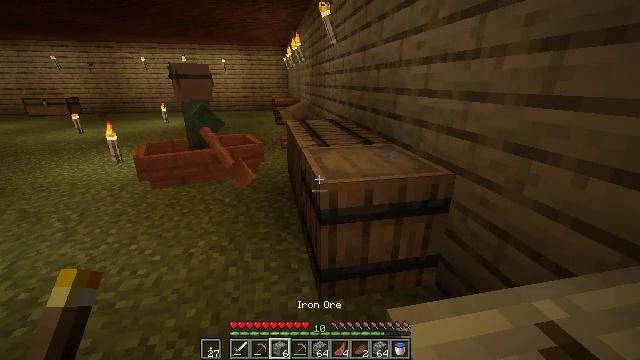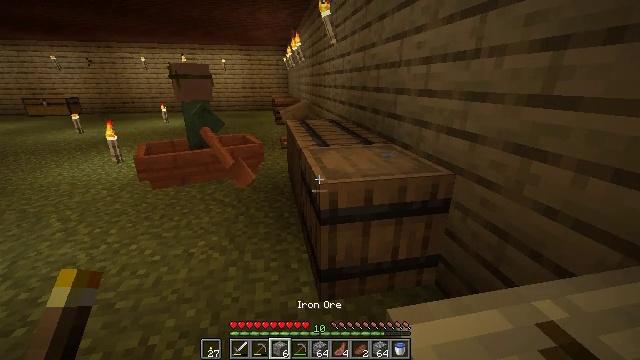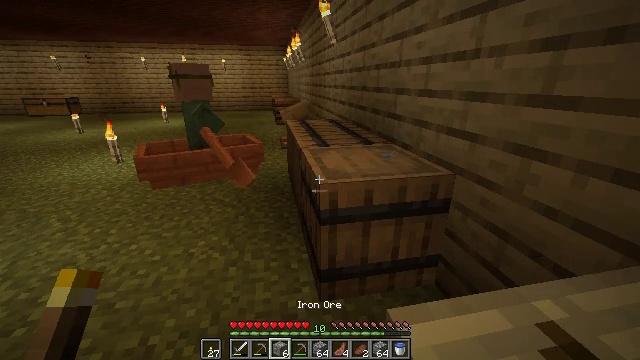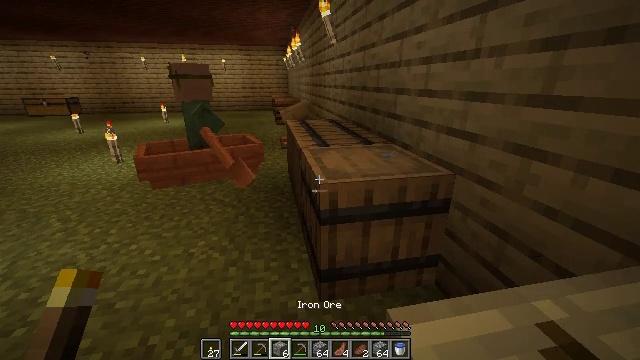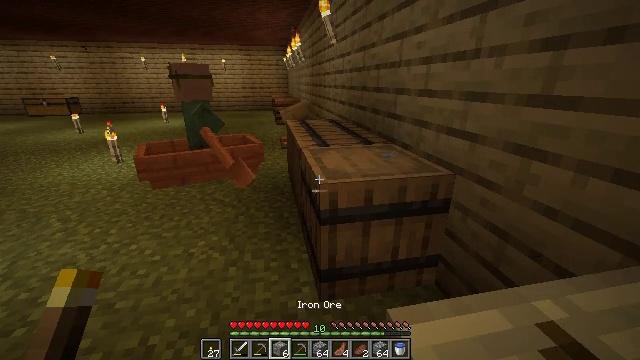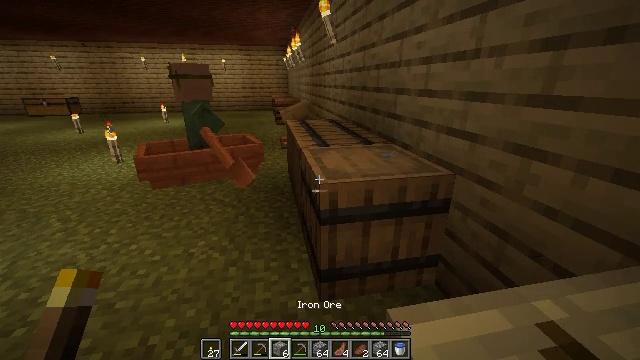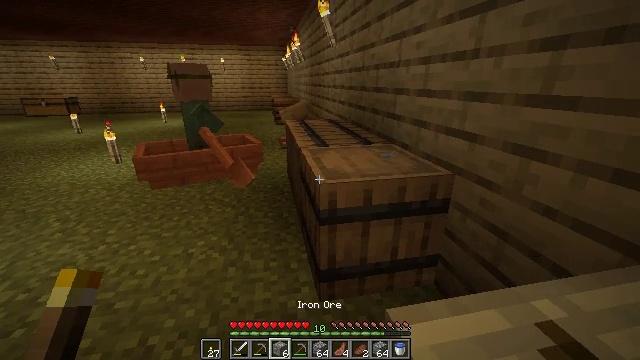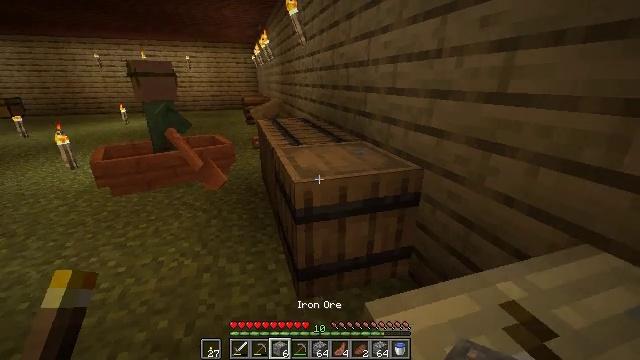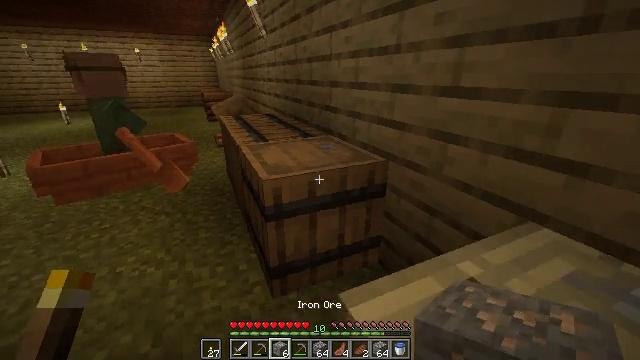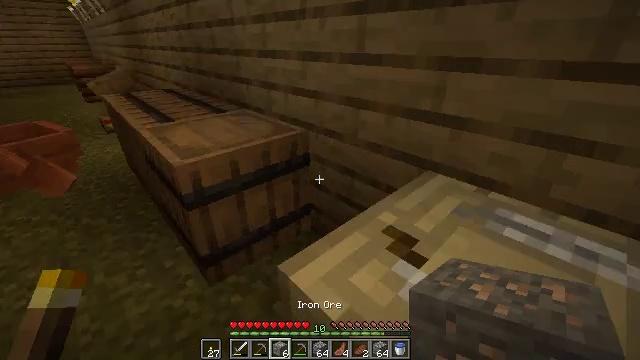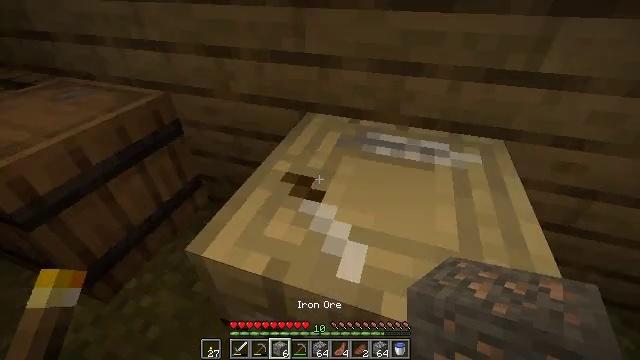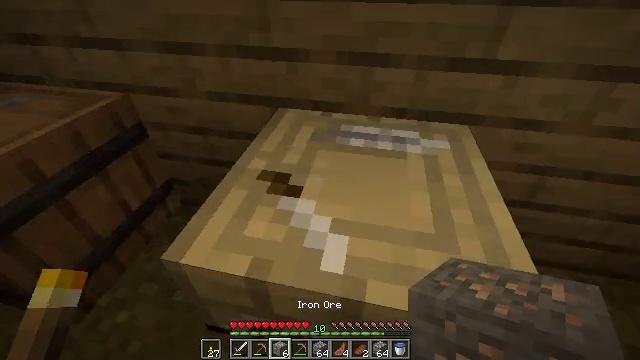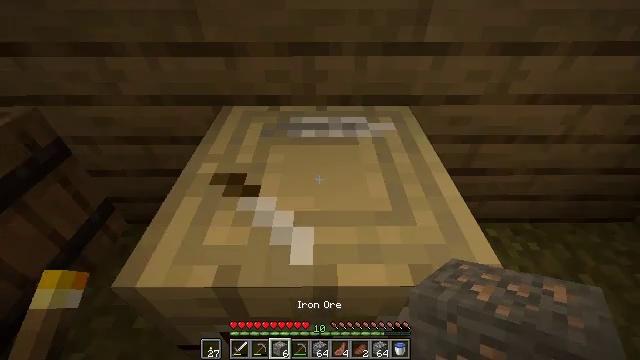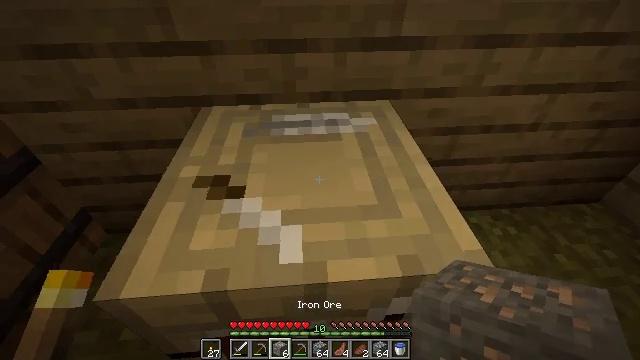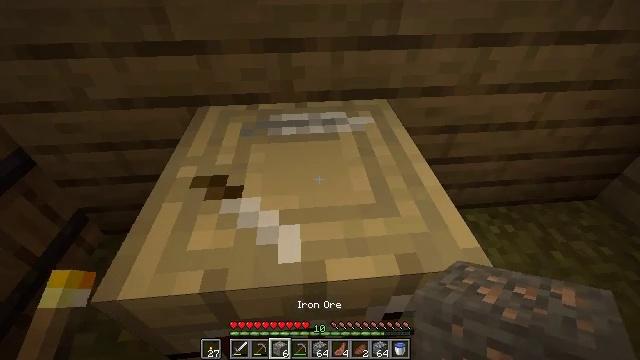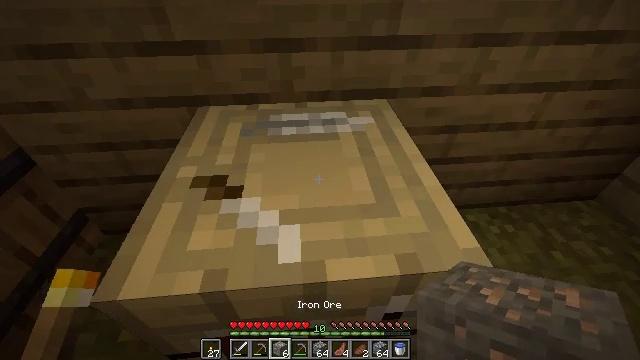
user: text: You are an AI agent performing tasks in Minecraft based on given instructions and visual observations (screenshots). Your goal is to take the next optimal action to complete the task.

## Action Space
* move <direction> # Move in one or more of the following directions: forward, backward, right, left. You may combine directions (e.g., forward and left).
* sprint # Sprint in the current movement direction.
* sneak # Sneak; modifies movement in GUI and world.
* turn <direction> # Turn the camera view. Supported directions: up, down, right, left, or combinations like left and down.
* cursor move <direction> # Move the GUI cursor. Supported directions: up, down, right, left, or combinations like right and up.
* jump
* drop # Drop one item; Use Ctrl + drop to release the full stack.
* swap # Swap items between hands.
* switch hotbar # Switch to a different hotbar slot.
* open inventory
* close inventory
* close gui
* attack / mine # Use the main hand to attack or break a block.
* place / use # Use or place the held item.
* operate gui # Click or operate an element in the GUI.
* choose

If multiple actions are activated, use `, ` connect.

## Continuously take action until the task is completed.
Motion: motion action
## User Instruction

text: Break and collect the fletching table.
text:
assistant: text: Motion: no_op
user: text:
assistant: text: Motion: no_op
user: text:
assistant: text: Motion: no_op
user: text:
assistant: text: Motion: no_op
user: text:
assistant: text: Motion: no_op
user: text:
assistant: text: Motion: no_op
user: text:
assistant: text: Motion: turn right
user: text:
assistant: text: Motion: turn right and down
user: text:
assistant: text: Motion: turn right and down
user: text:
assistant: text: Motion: turn right and down
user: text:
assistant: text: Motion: turn right and down
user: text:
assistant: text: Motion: turn right and down
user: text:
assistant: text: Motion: turn right
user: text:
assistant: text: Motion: no_op
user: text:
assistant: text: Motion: no_op
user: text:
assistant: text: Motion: no_op
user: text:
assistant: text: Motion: no_op
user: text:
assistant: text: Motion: no_op
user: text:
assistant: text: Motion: no_op
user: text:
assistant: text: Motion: no_op
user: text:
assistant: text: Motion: no_op
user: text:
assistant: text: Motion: no_op
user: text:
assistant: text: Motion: no_op
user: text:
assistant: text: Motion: no_op
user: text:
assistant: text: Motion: no_op
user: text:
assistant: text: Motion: no_op
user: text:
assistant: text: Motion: no_op
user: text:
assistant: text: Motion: no_op
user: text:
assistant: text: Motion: no_op
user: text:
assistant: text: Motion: no_op